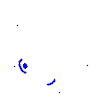
Particle: electron